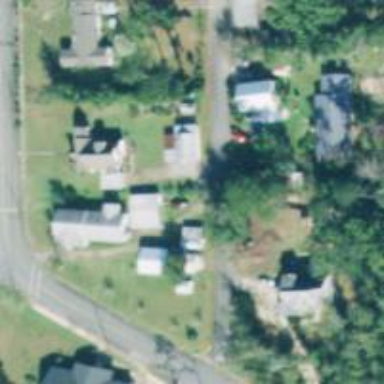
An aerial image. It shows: This residential area consists of single-family homes.